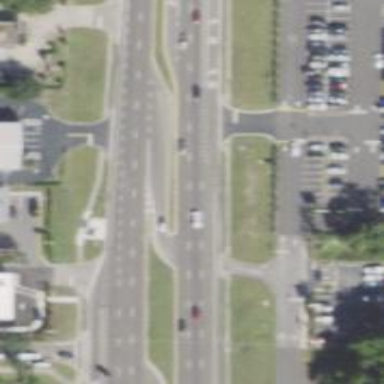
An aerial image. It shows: Primary link road with asphalt surface.